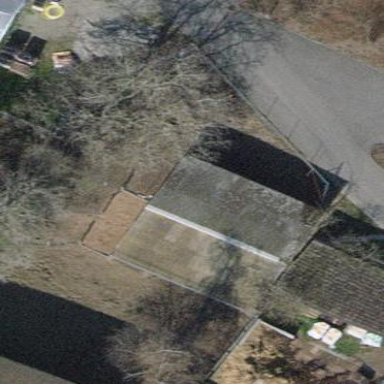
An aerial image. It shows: Shed.